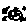
Label: moon